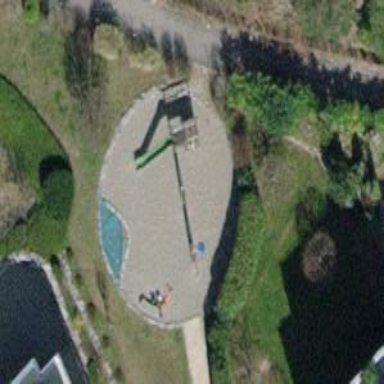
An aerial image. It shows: Playground area for leisure land.